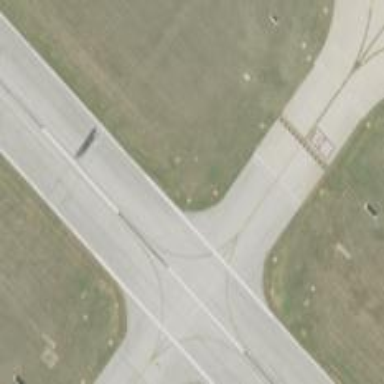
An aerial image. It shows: Image of taxiway at airport.